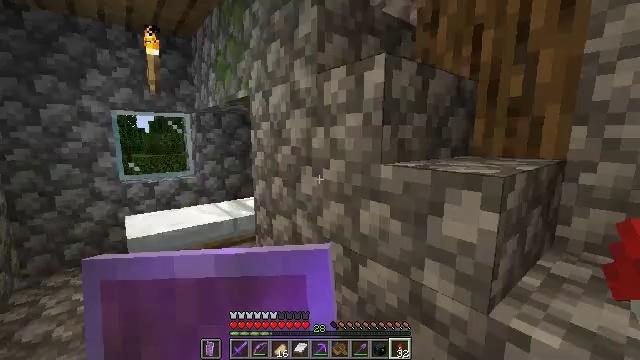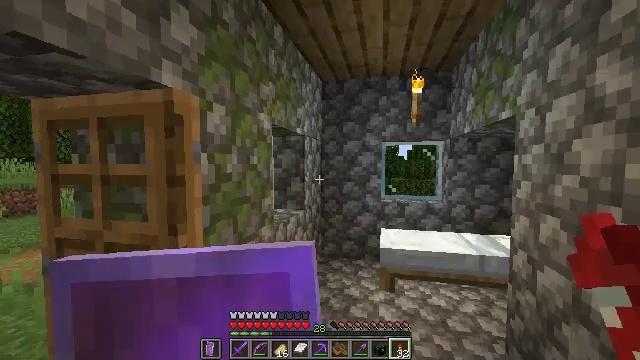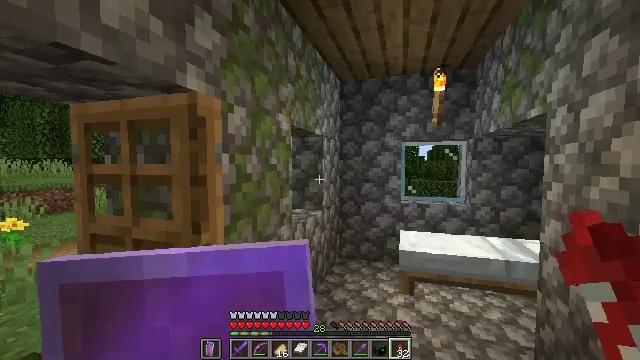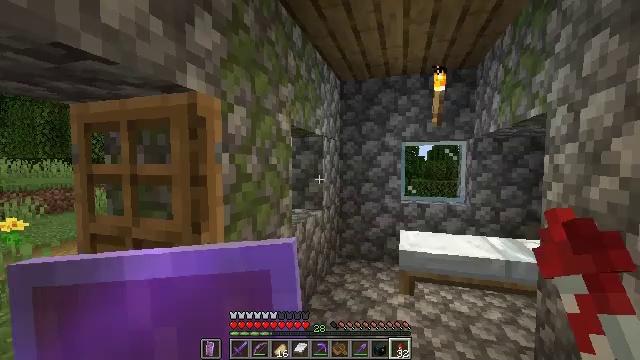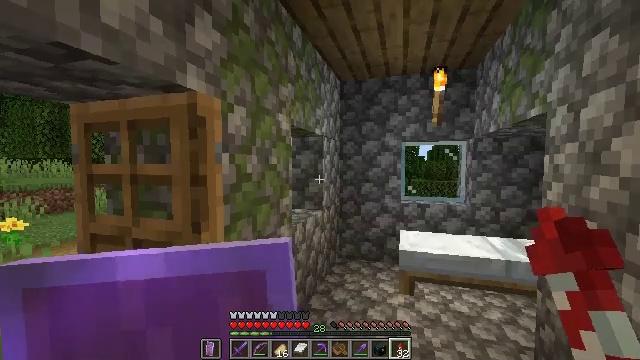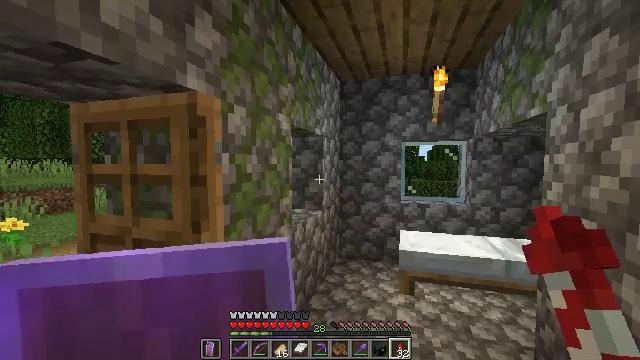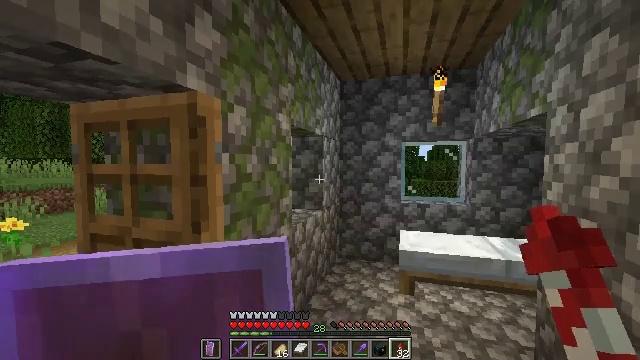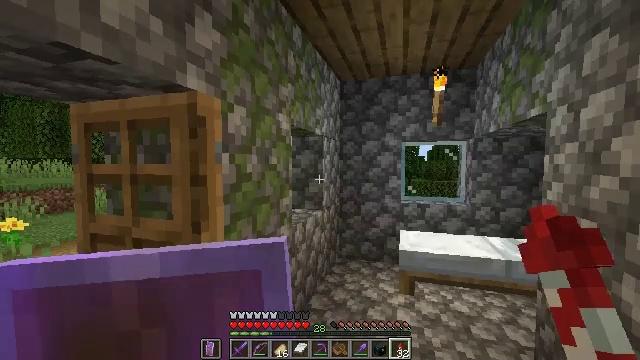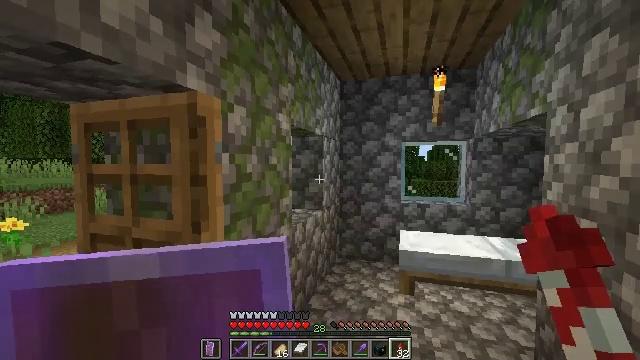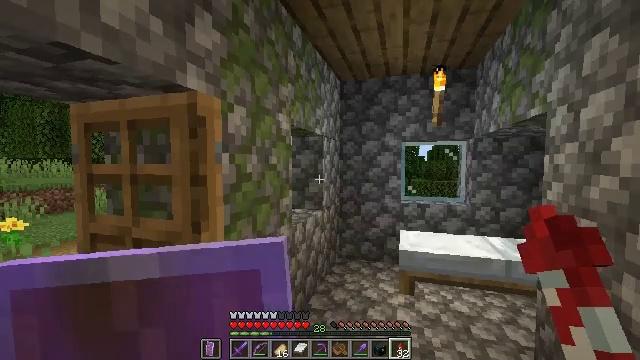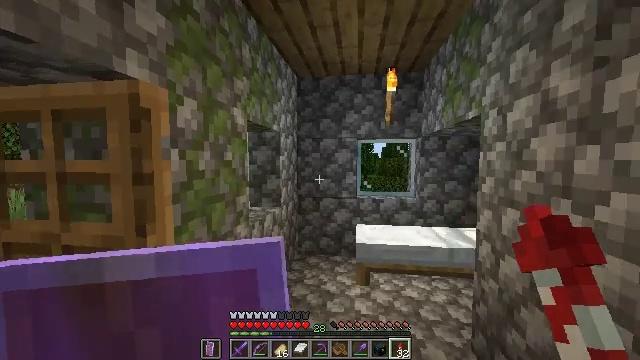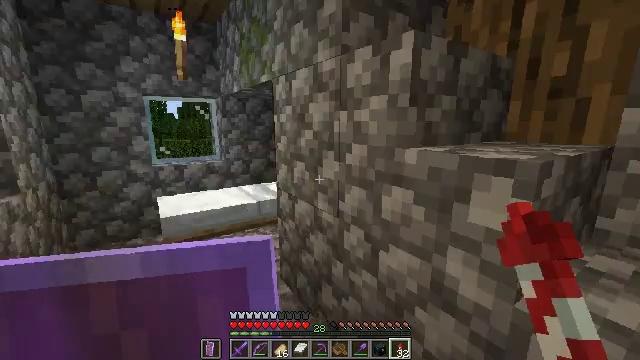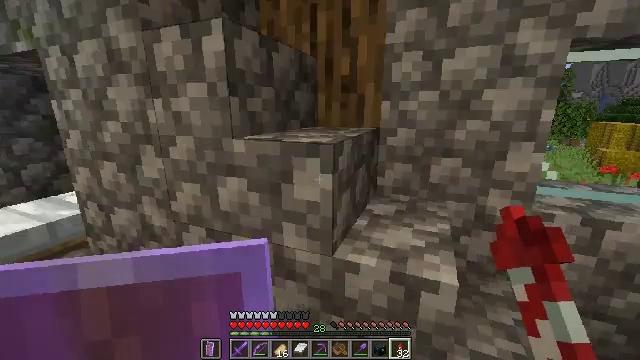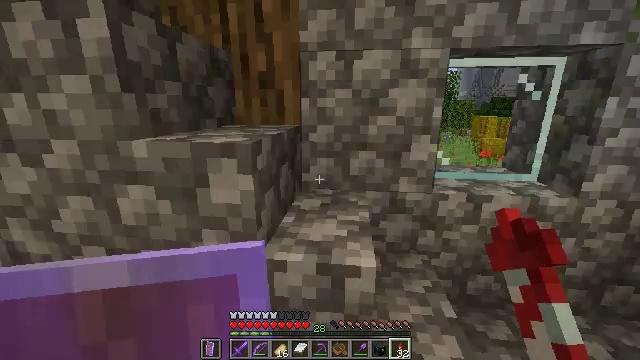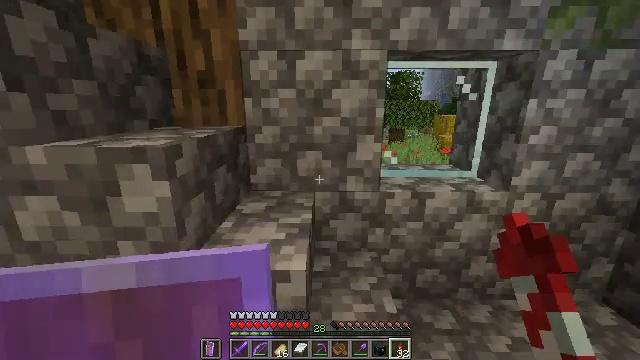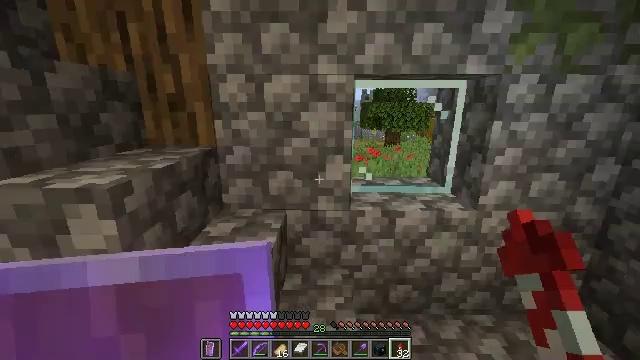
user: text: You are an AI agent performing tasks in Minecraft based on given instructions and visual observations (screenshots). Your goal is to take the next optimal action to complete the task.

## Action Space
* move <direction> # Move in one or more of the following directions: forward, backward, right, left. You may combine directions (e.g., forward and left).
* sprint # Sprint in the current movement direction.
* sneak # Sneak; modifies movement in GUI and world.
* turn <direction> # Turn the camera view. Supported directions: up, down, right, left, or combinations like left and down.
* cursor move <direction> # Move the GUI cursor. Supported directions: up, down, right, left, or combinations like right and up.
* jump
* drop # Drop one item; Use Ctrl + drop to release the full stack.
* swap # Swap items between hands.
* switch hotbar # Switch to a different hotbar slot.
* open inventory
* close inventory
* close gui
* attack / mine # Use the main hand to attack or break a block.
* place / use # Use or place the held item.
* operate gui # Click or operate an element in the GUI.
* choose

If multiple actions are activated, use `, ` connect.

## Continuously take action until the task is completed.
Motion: motion action
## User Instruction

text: Dig the grass path to transform it.
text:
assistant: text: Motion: turn left and up
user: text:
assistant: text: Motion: turn left
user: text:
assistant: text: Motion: no_op
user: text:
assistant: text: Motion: no_op
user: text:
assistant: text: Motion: no_op
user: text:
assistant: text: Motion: no_op
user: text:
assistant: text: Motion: no_op
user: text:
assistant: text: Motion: no_op
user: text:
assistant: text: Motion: no_op
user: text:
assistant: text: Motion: turn right
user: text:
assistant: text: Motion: turn right and down
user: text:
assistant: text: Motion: move right, turn right and down
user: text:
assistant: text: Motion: move right, turn right
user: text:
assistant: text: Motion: move right, turn right
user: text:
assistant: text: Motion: move right
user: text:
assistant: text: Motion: move right
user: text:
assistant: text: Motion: move right
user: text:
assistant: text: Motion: move right
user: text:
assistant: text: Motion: move right
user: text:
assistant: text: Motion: move right
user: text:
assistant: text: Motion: move right
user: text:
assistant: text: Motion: move forward and move right, turn left
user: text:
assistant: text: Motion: move forward and move right, turn left and up
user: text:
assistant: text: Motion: move forward and move right, turn left and up
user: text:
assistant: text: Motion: move forward, turn left and up
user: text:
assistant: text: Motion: move forward
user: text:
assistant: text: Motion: move forward
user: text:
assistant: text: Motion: move forward
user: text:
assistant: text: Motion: move forward
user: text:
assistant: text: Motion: move forward